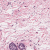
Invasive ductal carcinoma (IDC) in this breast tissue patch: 0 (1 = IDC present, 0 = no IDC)